Question: '''
<DOCTYPE html PUBLIC "-//W3C//DTD XHTML 1.0 Transitional//EN" "http://www.w3.org/TR/xhtml1/DTD/xhtml1-transitional.dtd">
<html xmlns="http://www.w3.org/1999/xhtml" xml:lang="en" dir="ltr" lang="en">
<head>
<script src="../js/third_party/jq142unmin.js"></script>
<script>
$(document).ready( function(){
$("#set_focus1").click(function(){
console.log($("#input1").focus());
});
$("#set_focus2").click(function(){
console.log($("#input2").focus());
});
});
</script>
</head>
<body>
<input id="input1"></input>
<input id="input2"></input>
<button id="set_focus1">Set Focus1</button>
<button id="set_focus2">Set Focus2</button>
</body>
</html>
'''

The code itself works like I think it should, eg., clicking the buttons sets focus on one input or the other. But if I try the same thing from a console, it has no effect (no error messages, just doesn't do anything). I tried it a couple of different ways, as shown above.
Other jQuery functions executed from the console on these input elements, eg. $("#input1").val("foo"), works like I would expect. What's different about focus()?
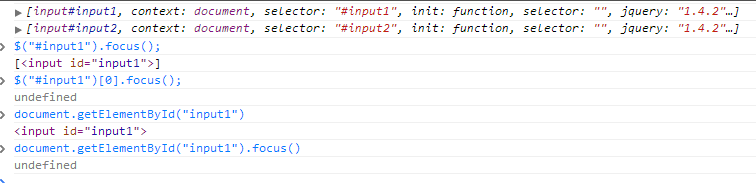
Answer: I just reproduced this, and it's not an error, it's simply how the browser processes your input. While you're in your developer tools, the page doesn't have your reticle, and therefore isn't passing it to another element.
The element does in fact get "focused." Run this in your browser, and you'll see that the 'focus()' event does fire, but with your attention on another window, the browser isn't going to force-change you to that page.
'''
$("#input1").on("focus", function(){ alert("focused") });
$("#input1").focus();
'''
This will trigger an alert.